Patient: sex M, age 60
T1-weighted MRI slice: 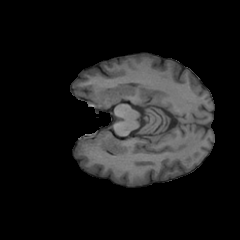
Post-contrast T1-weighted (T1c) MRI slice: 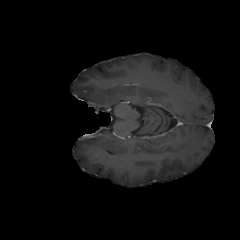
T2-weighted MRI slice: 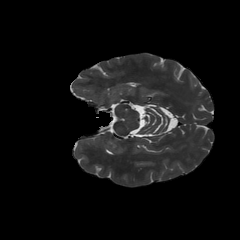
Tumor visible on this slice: no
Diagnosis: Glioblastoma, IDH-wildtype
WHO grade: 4